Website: macys
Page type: cart
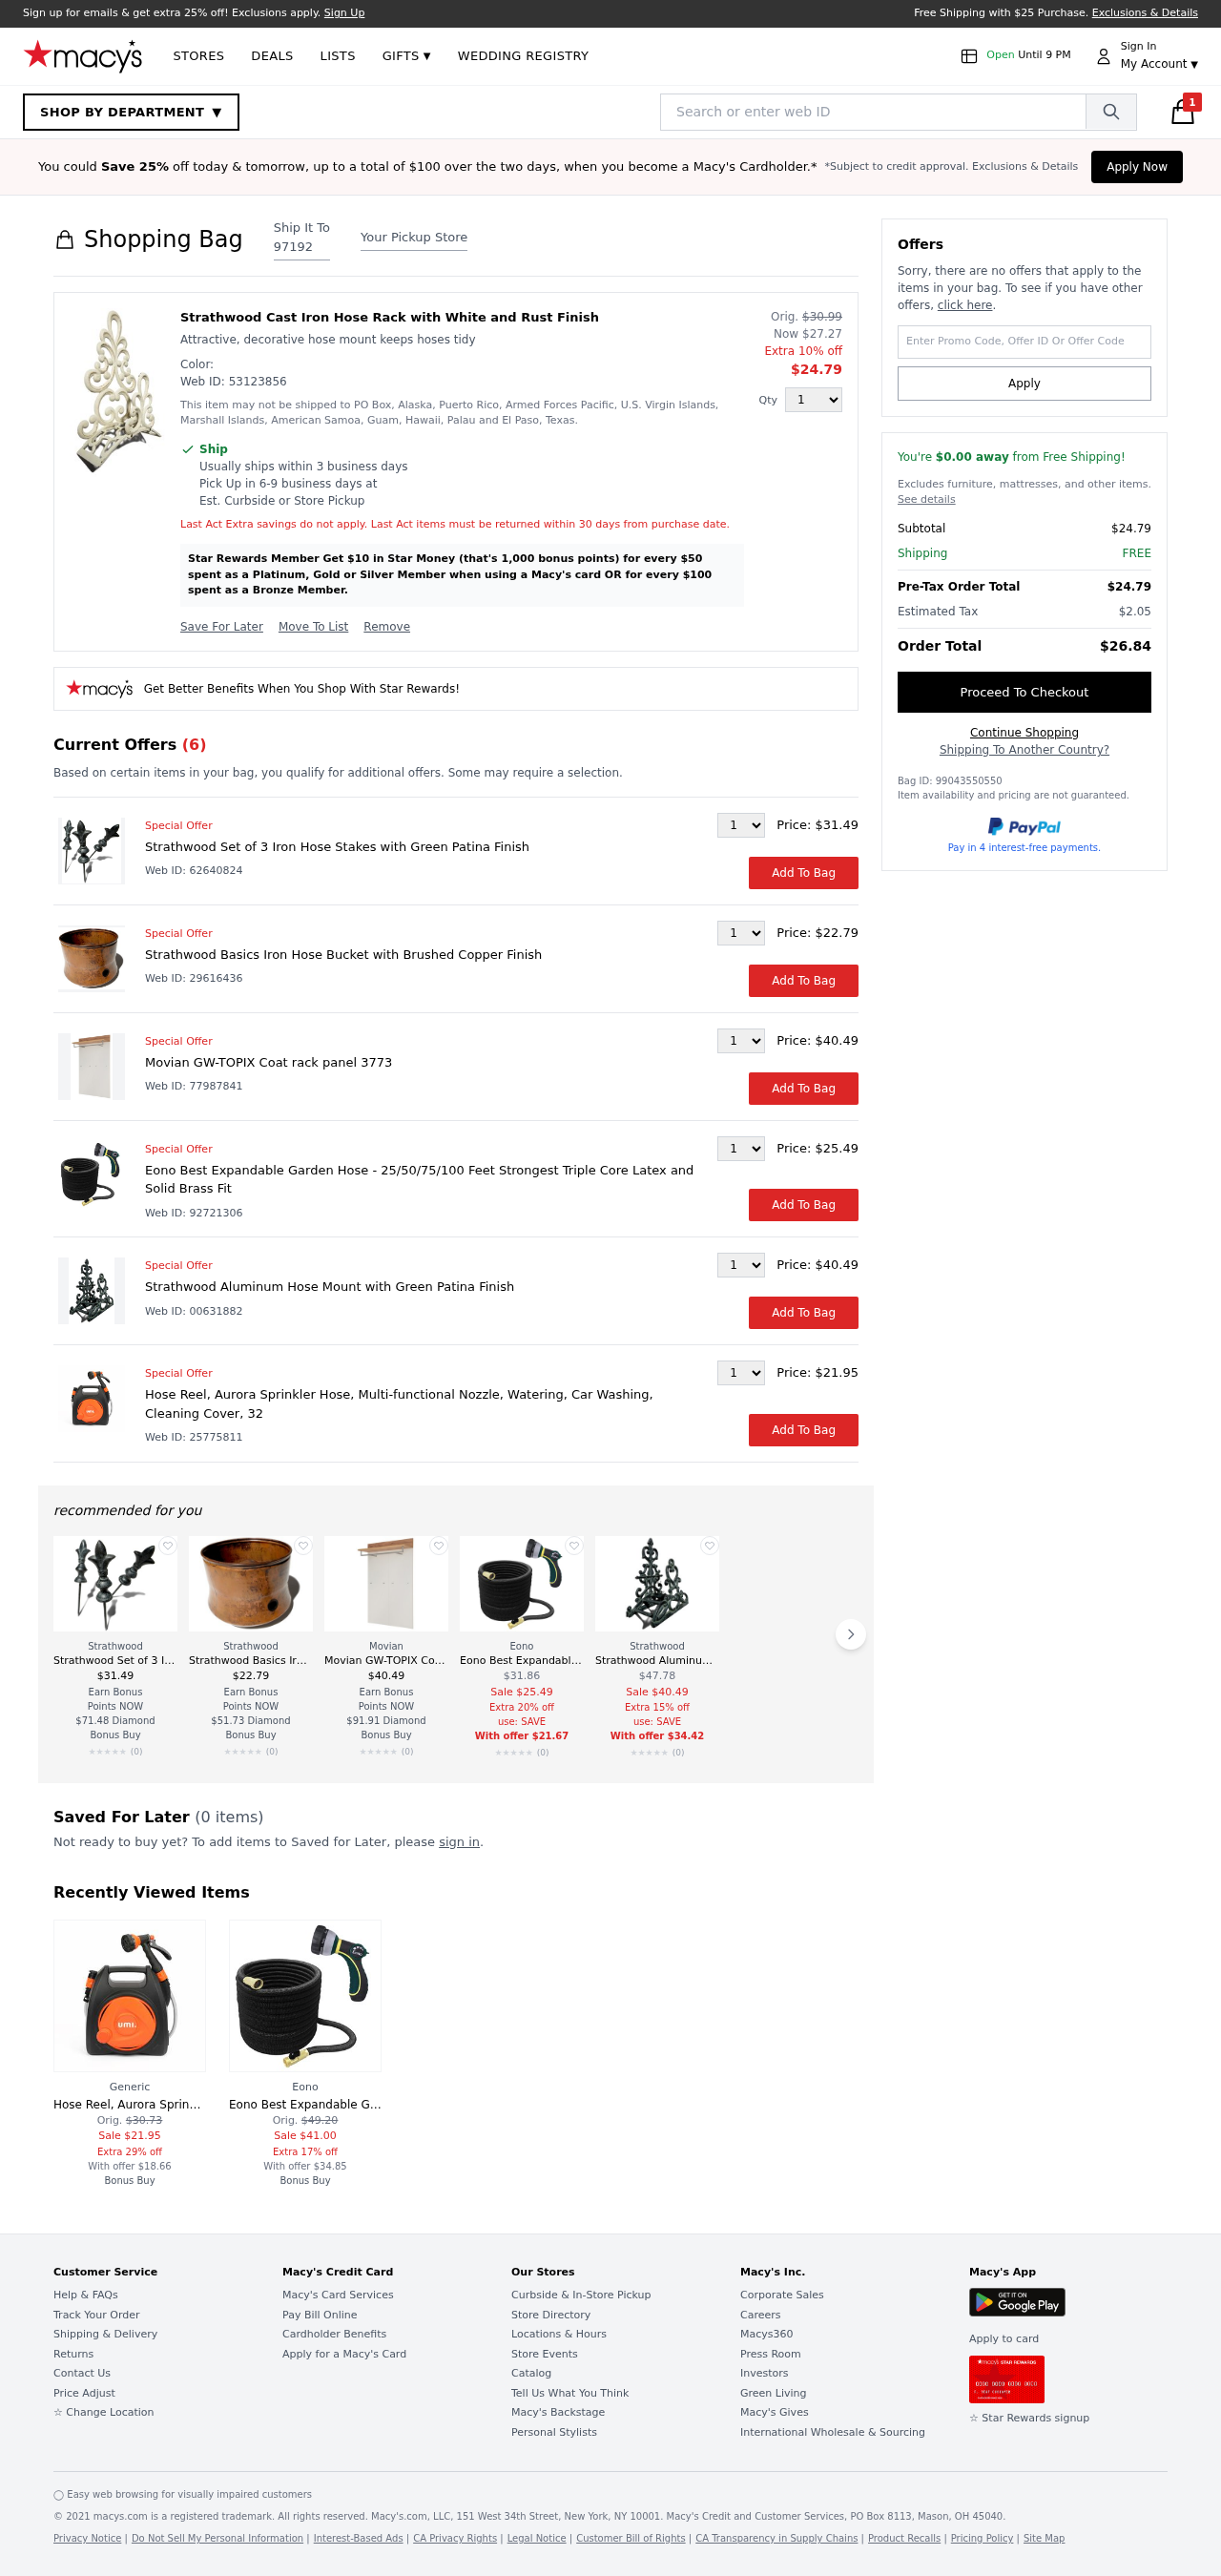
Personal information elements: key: PII_POSTCODE
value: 97192
Product elements: key: PRODUCT1_DESC
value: Attractive, decorative hose mount keeps hoses tidy
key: PRODUCT1_NAME
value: Strathwood Cast Iron Hose Rack with White and Rust Finish
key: PRODUCT1_PRICE
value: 24.79
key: PRODUCT1_QUANTITY
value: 1
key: PRODUCT2_BRAND
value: Strathwood
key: PRODUCT2_NAME
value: Strathwood Set of 3 Iron Hose Stakes with Green Patina Finish
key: PRODUCT2_PRICE
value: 31.49
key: PRODUCT3_BRAND
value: Strathwood
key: PRODUCT3_NAME
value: Strathwood Basics Iron Hose Bucket with Brushed Copper Finish
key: PRODUCT3_PRICE
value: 22.79
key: PRODUCT4_BRAND
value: Movian
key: PRODUCT4_NAME
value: Movian GW-TOPIX Coat rack panel 3773
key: PRODUCT4_PRICE
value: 40.49
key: PRODUCT5_BRAND
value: Eono
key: PRODUCT5_NAME
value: Eono Best Expandable Garden Hose - 25/50/75/100 Feet Strongest Triple Core Latex and Solid Brass Fit
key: PRODUCT5_PRICE
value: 25.49
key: PRODUCT6_BRAND
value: Strathwood
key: PRODUCT6_NAME
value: Strathwood Aluminum Hose Mount with Green Patina Finish
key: PRODUCT6_PRICE
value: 40.49
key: PRODUCT7_BRAND
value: Generic
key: PRODUCT7_NAME
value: Hose Reel, Aurora Sprinkler Hose, Multi-functional Nozzle, Watering, Car Washing, Cleaning Cover, 32
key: PRODUCT7_PRICE
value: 21.95
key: PRODUCT8_BRAND
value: Eono
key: PRODUCT8_NAME
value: Eono Best Expandable Garden Hose - 25/50/75/100 Feet Strongest Triple Core Latex and Solid Brass Fit
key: PRODUCT8_PRICE
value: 41
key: PRODUCT1_ORIGINAL_PRICE
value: $30.99
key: PRODUCT1_SALE_PRICE
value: $27.27
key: PRODUCT5_ORIGINAL_PRICE
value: $31.86
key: PRODUCT6_ORIGINAL_PRICE
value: $47.78
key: PRODUCT7_ORIGINAL_PRICE
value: $30.73
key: PRODUCT8_ORIGINAL_PRICE
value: $49.20
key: PRODUCT1_WEB_ID
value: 53123856
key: PRODUCT2_WEB_ID
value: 62640824
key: PRODUCT3_WEB_ID
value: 29616436
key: PRODUCT4_WEB_ID
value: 77987841
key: PRODUCT5_WEB_ID
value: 92721306
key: PRODUCT6_WEB_ID
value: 00631882
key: PRODUCT7_WEB_ID
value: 25775811
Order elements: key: ORDER_COUNT
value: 1
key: ORDER_SUBTOTAL
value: $24.79
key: ORDER_SHIPPING_COST
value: FREE
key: ORDER_TOTAL
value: $24.79
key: ORDER_TAX
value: $2.05
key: ORDER_GRAND_TOTAL
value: $26.84
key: ORDER_BAG_ID
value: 99043550550
Search elements: key: HEADER_SEARCH
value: Search or enter web ID